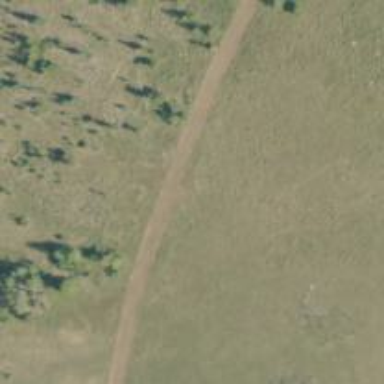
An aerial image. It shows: Well-groomed intermediate Nordic skiing trail suitable for classic and skating techniques.